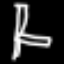
Label: chair